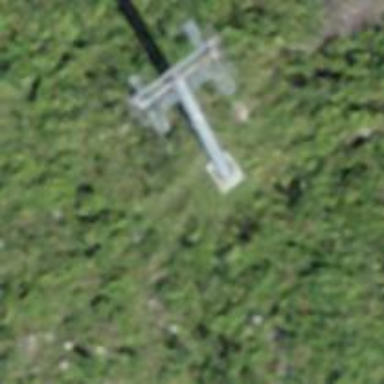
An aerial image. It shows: Pylon for aerialway.